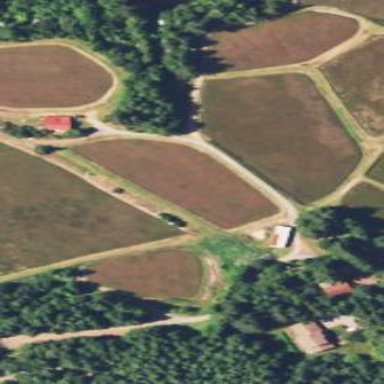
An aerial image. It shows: Farmland where cranberries are grown.